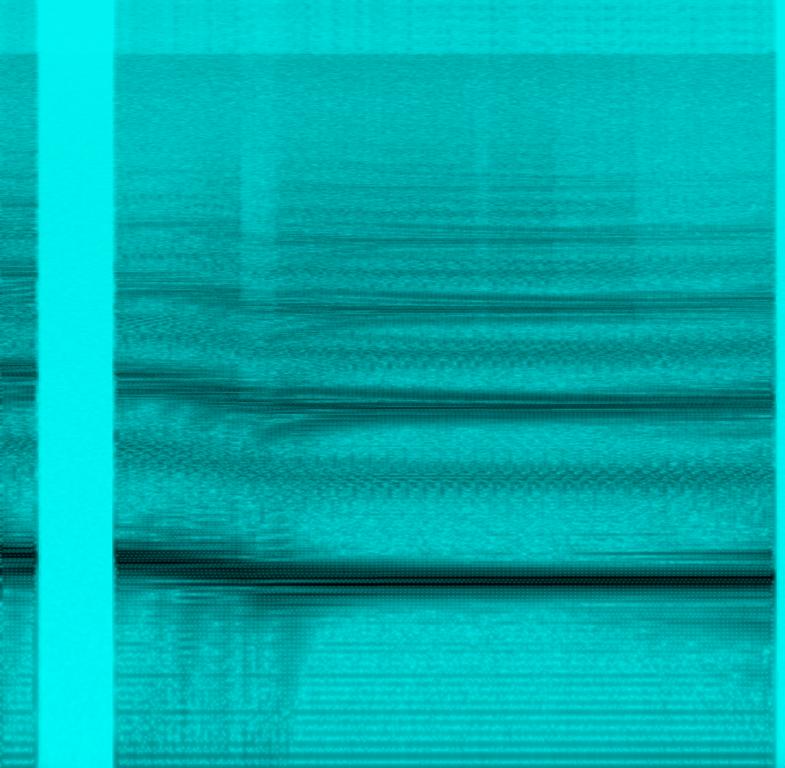
The low quality recording features an aggressive sound of synth feedback. In the second half of the loop, the sound is very noisy. It is loud and it sounds really harsh.